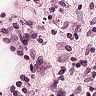
Metastatic tissue present: no